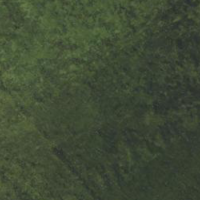
EUNIS habitat code: 14
Species observed at this site:
Chroicocephalus ridibundus
Phalacrocorax carbo
Phylloscopus collybita
Podiceps cristatus
Cygnus olor
Fulica atra
Anas platyrhynchos
Sturnus vulgaris
Hirundo rustica
Aythya ferina
Sylvia atricapilla
Acrocephalus scirpaceus